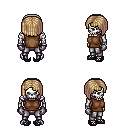
a pixel art fantasy rpg character, male body template, skeleton, brown sleeveless shirt, metal pants, white blonde pageboy hairstyle, metal gloves, ghillies, four views (front, back, left, right), 2x2 character sprite sheet, small pixel art, hard edges, no anti-aliasing